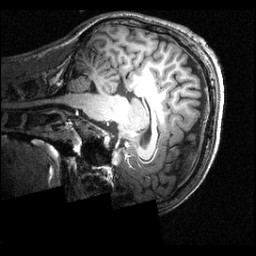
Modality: T1w
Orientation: sagittal
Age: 22
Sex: male
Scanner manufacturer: siemens
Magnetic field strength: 3.951 T
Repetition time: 1.5 s
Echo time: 0.00335 s